RGB frame:
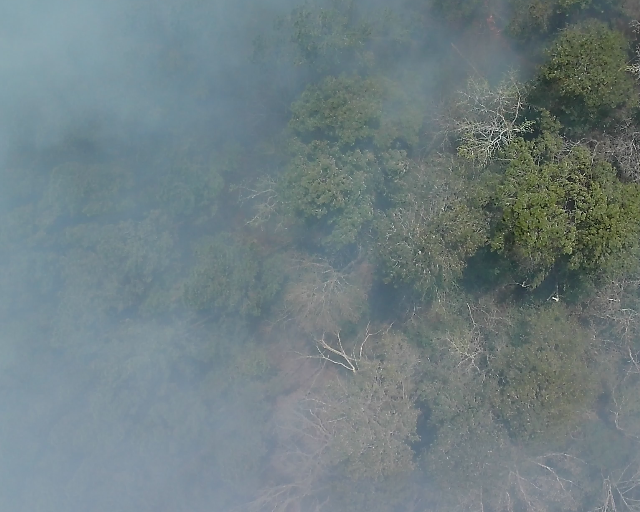
Thermal frame:
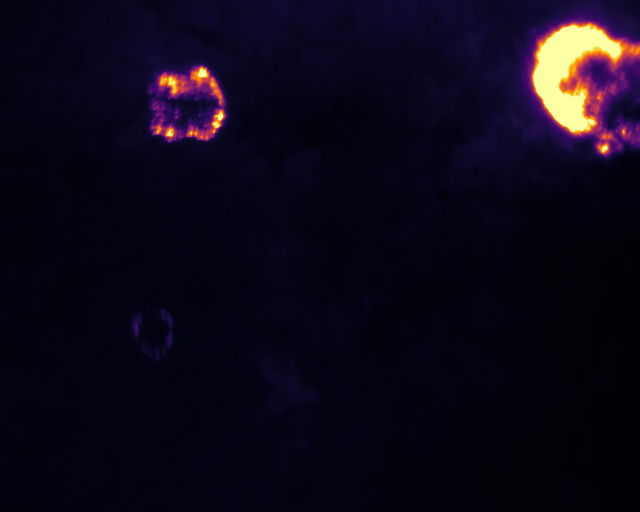
Captured: 2026-02-26 02:28:35
Pixels at or above 80 °C: 9763 (fraction of frame: 0.02979)